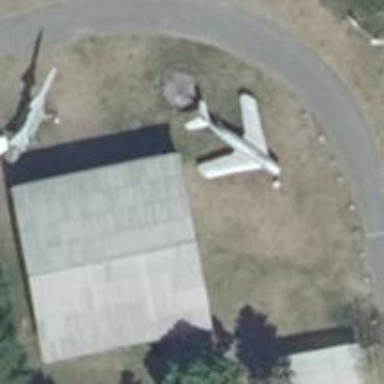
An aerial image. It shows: Attraction featuring historic aircraft.